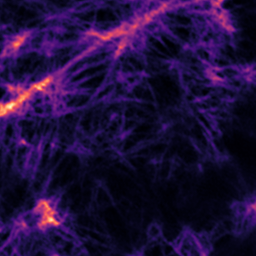
Label: Super-resolution F-actin image